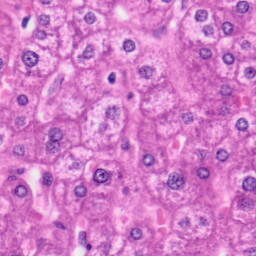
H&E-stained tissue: Liver